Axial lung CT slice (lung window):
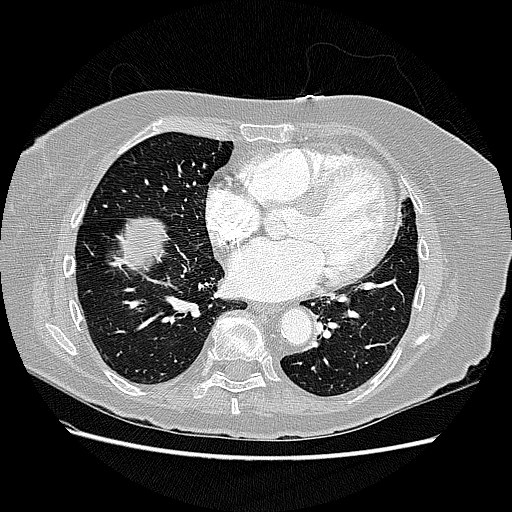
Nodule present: no